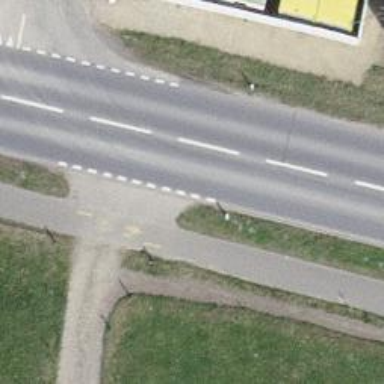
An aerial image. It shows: Primary highway with track for cycling on the right side.